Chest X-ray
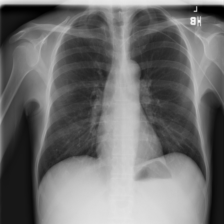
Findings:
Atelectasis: negative
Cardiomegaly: negative
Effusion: negative
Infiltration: negative
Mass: negative
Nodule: negative
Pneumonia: negative
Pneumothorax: negative
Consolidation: negative
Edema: negative
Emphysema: negative
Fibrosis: negative
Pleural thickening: negative
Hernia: negative